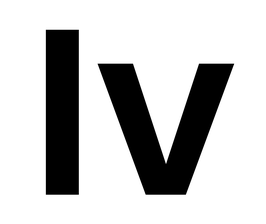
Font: Poppins-SemiBold